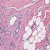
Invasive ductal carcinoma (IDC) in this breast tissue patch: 0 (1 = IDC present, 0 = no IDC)